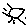
Label: sun